Field crop: tomato
Growth stage: 1
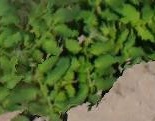
Species: tomato